Field crop: maize
Growth stage: 2
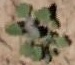
Species: chenopodium